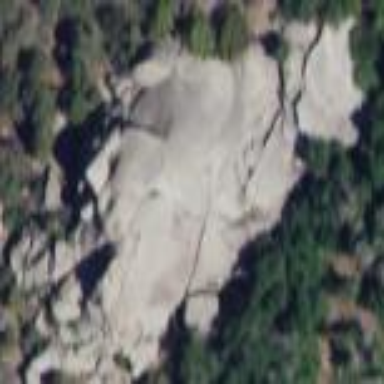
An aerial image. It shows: Landscape of bare rock.